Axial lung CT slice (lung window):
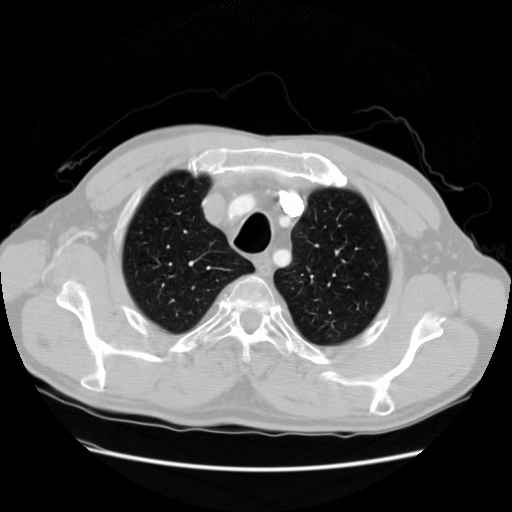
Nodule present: no